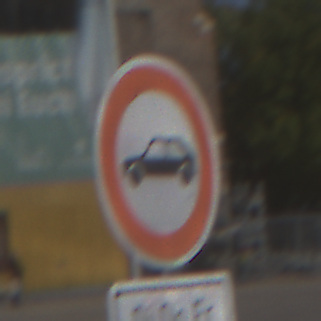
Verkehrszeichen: VerbotPersonenkraftwagen
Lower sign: ZeitangabenMitBeschraenkungAufWochentage3
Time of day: MorningAfternoon
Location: Outdoor (Urban)
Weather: Clear
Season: NotSpecified
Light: Natural